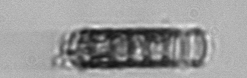
Label: Paralia_sulcata